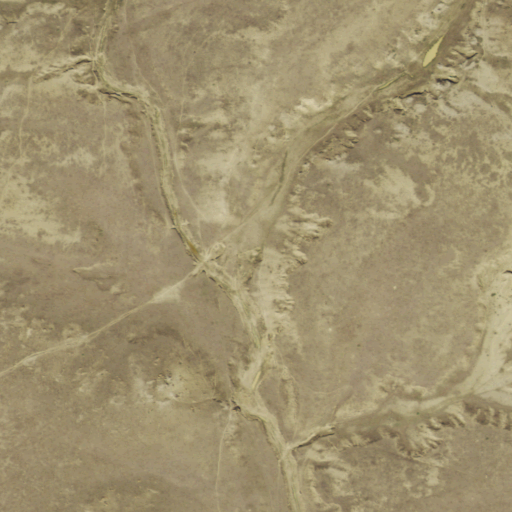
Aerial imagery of valley in Colorado named Scott Canyon containing only grassland